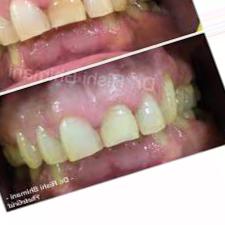
Condition: Tooth Discoloration